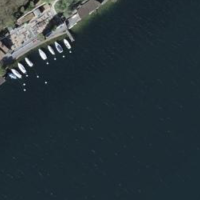
EUNIS habitat code: 14
Species observed at this site:
Erigeron karvinskianus
Nerium oleander
Podiceps cristatus